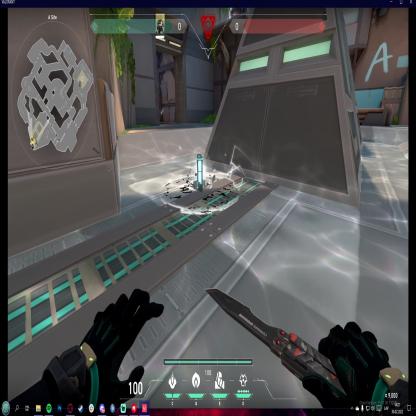
Label: planted spike